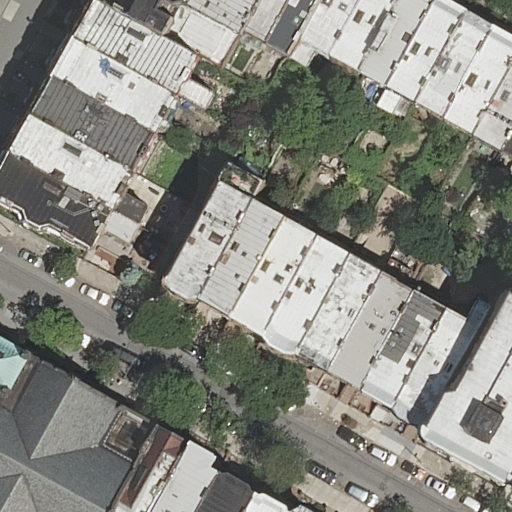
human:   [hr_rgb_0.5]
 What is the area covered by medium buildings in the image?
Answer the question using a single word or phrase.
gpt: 3178m2

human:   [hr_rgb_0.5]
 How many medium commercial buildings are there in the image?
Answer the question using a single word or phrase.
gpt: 0

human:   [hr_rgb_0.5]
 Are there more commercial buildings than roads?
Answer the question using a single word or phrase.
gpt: no

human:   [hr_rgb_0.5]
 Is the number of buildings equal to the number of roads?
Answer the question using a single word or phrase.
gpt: no

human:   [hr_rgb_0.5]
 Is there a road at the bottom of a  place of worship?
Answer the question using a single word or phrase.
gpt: yes

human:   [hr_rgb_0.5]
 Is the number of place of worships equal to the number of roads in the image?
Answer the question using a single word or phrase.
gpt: no

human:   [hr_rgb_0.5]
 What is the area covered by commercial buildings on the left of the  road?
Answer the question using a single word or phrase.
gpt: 0m2

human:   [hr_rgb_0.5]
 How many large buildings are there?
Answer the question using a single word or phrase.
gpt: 2

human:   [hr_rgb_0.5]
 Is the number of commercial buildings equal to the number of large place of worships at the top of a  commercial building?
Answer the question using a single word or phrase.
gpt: yes

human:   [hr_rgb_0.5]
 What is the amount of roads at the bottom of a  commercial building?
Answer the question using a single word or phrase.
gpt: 0

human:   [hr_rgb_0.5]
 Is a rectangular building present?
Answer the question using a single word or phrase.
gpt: yes

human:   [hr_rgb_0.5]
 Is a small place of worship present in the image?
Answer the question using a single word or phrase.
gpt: no

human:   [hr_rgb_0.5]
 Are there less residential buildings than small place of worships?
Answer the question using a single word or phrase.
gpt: no

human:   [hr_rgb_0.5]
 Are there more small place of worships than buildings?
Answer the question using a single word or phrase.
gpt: no

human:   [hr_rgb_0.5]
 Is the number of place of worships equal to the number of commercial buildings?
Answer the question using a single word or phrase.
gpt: no

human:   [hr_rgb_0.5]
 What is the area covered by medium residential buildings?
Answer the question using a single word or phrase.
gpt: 3178m2

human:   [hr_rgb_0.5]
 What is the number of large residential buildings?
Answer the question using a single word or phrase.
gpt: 2

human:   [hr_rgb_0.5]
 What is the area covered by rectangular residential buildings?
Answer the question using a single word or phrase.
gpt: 4240m2

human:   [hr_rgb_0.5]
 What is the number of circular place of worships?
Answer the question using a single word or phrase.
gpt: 0

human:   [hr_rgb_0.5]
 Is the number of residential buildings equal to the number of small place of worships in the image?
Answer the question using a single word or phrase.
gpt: no

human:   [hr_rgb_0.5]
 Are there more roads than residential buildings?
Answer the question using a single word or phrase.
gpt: no

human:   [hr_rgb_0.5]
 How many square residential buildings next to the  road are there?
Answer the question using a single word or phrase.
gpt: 0

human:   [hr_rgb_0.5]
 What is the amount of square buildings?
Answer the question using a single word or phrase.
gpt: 0

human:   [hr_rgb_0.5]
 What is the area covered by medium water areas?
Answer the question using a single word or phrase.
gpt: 0m2

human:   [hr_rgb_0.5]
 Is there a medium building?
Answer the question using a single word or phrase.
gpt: yes

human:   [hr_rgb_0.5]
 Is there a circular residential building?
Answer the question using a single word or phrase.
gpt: no

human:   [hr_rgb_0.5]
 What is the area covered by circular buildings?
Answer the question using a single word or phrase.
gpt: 0m2

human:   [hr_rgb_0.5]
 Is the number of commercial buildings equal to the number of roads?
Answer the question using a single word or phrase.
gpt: no

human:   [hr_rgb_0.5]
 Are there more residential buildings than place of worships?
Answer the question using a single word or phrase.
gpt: yes

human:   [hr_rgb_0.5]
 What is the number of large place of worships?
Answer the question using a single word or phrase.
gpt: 2

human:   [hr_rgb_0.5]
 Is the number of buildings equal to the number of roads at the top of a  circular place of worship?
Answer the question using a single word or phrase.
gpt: no

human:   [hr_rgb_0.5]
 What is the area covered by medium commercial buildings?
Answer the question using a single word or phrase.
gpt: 0m2

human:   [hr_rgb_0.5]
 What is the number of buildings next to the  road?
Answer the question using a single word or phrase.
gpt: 32

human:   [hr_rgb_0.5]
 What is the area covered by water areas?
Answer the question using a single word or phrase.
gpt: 0m2

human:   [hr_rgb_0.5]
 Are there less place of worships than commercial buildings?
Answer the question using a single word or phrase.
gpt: no

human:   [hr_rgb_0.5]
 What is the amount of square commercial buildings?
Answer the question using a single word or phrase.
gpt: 0